Field crop: tomato
Growth stage: 1
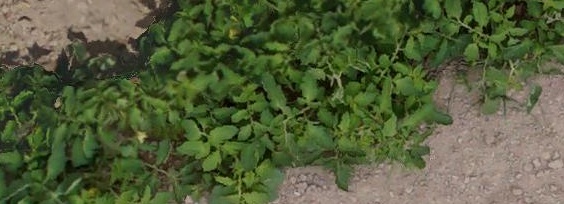
Species: tomato